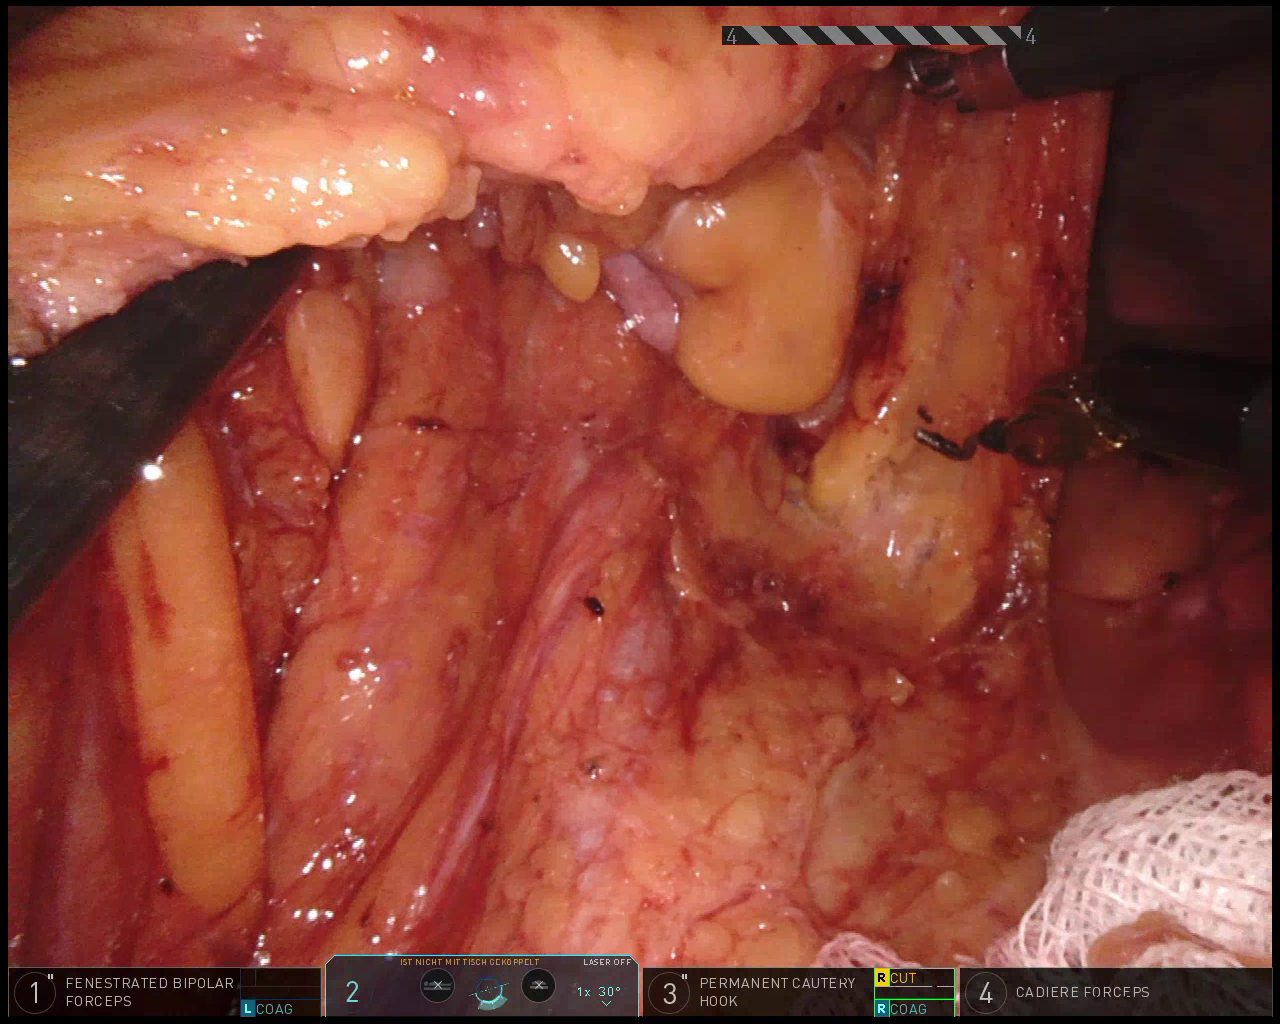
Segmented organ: ureter
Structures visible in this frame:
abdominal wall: no
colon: no
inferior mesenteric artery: no
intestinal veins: no
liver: no
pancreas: no
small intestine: no
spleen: no
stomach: no
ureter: yes
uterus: no
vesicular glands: no